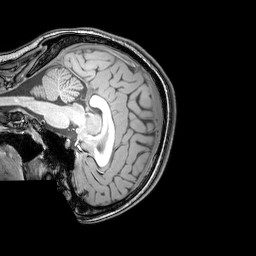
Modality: T1w
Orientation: sagittal
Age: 22
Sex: female
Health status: healthy
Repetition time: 0.081 s
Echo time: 0.037 s